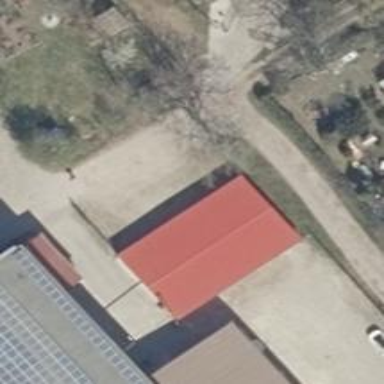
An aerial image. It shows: Garage building.